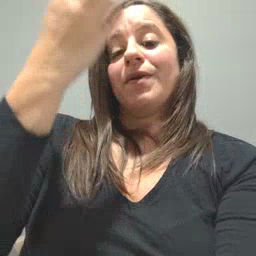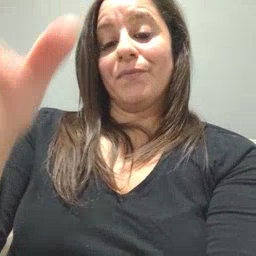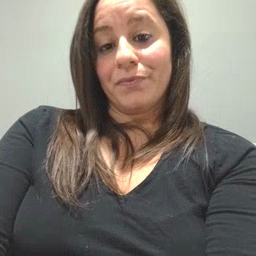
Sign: giraffe